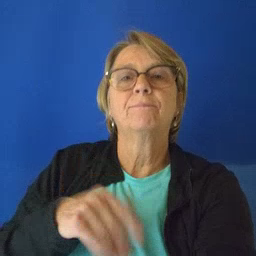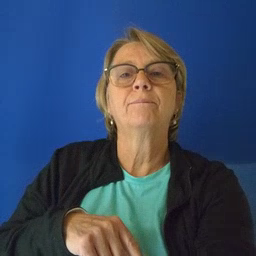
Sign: have